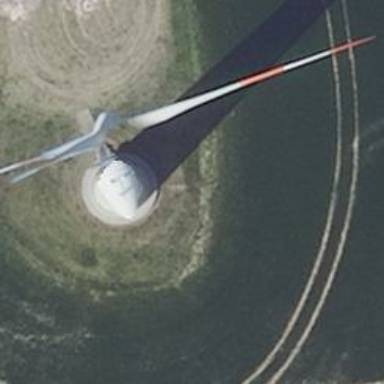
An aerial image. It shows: Wind generator powered by horizontal axis wind turbine.